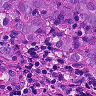
Metastatic tissue present: yes